Question: I ran into a Old Exam question that solved by our TA. anyone could help me?
when we create 'SLR(1)' about 'S--> aSb | a' grammar, one of the item set 'LR(0)' is like as:
> { S-->a.Sb, S-->a., S-->.aSb, S-->.a}
about extracted rule from above set, which of them is True:
'''
a) one reduced and 2 shift and 1 goto is produced.
b) one reduced and 2 shift and2 goto is produced.
c) two reduced and 1 shift and 1 goto is produced.
d) when we input a, we have conflict.
'''
anyone could say why (3) is correct? some detail about this question ?
EDIT: i think Goto refer to Action and goto tables.

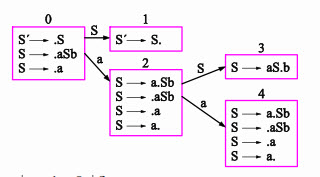
Answer: There are three possible lookahead symbols: 'a', 'b', and '$' (the end-of-input marker). The transitions are:
'''
lookahead action
--------- ------
a shift
b reduce S->a
$ reduce S->a
'''
And one goto action is produced, on the non-terminal S, with the target being the state '{S -> aS.b}'